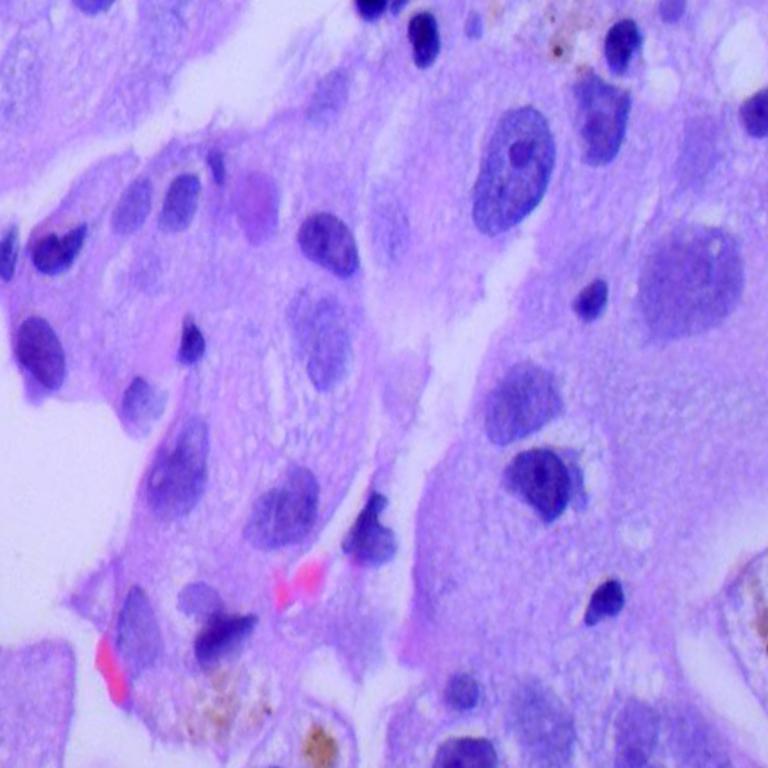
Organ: lung
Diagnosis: adenocarcinomas